Chest X-ray:
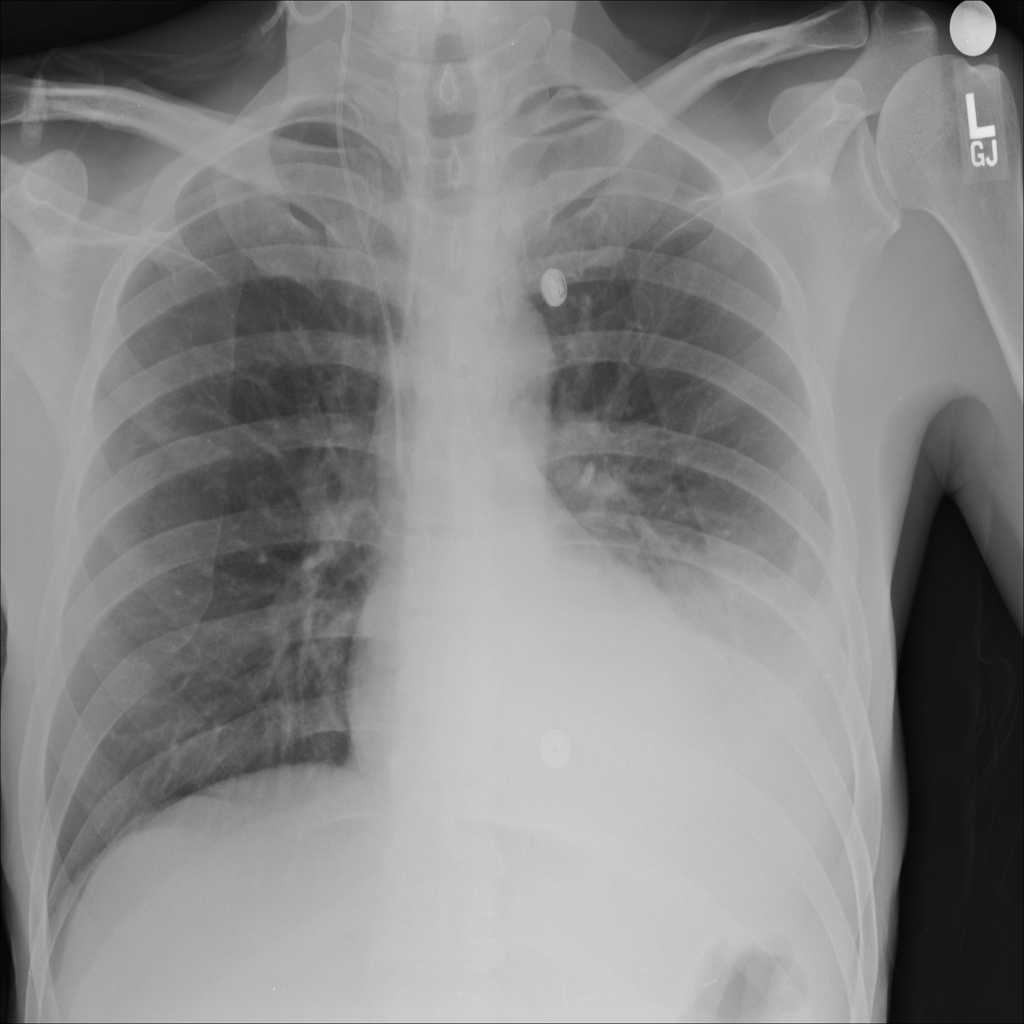
Findings: Effusion
No abnormal finding: no